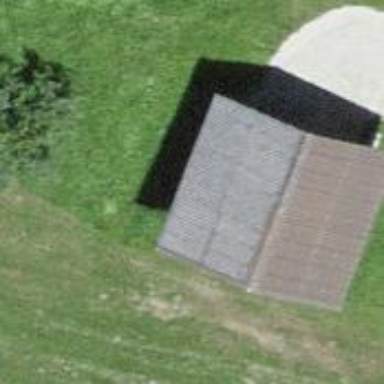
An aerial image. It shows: Garage.